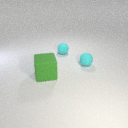
small cyan rubber sphere behind small cyan rubber sphere